Question: I have the following Settings fragment which looks like below:

I want to have the Preference categories displayed as separate card layouts like
the following picture: <URL>
Please ignore the inner pictures from the latest image, only the layout is important.
I have this xml file
'''
<?xml version="1.0" encoding="utf-8"?>
'''
'''
<PreferenceCategory
android:title="Wsdl">
<EditTextPreference
android:defaultValue="@string/ws_url_default"
android:dialogTitle="@string/services_summary_modify"
android:key="ws_url"
android:summary="@string/services_summary"
android:title="@string/services_url" />
<EditTextPreference
android:defaultValue="@string/recognition_url_default"
android:dialogTitle="@string/recognition_services_summary_modify"
android:key="recognition_ws_url"
android:summary="@string/recognition_services_summary"
android:title="@string/recognition_services_url" />
'''
'''
<PreferenceCategory
android:title="Xyzmo Significant settings">
<EditTextPreference
android:defaultValue="WorkstepController.Process.asmx"
android:enabled="true"
android:key="xyzmo_path"
android:selectable="true"
android:title="@string/path" />
<EditTextPreference
android:defaultValue="91.234.168.116"
android:enabled="true"
android:key="xyzmo_server"
android:selectable="true"
android:title="@string/server" />
<EditTextPreference
android:defaultValue="57003"
android:enabled="true"
android:key="xyzmo_port"
android:selectable="true"
android:title="@string/port" />
<EditTextPreference
android:defaultValue="http"
android:enabled="true"
android:key="xyzmo_protocol"
android:selectable="true"
android:title="@string/protocol" />
</PreferenceCategory>
<PreferenceCategory
android:title="Application's version">
<Preference
android:enabled="true"
android:key="version"
android:selectable="true"
android:summary="@string/version_description"
android:title="@string/version" />
'''
and this java code
'''
public class PrefsFragment extends PreferenceFragment implements OnSharedPreferenceChangeListener {
private static final Object KEY_PREF_SYNC = BeanConstants.WS_URL_PARAMETER;
private static final Object KEY_PREF_RECOG = BeanConstants.RECOGNITION_URL_PARAMETER;
private static final String KEY_VERSION = "version";
@Override
public void onResume() {
super.onResume();
getPreferenceScreen().getSharedPreferences()
.registerOnSharedPreferenceChangeListener(this);
}
@Override
public void onPause() {
super.onPause();
getPreferenceScreen().getSharedPreferences()
.unregisterOnSharedPreferenceChangeListener(this);
}
@Override
public void onCreate(Bundle savedInstanceState) {
super.onCreate(savedInstanceState);
// Load the preferences from an XML resource
addPreferencesFromResource(R.xml.preferences);
try {
PackageManager pm = getActivity().getPackageManager();
PackageInfo packageInfo = pm.getPackageInfo(getActivity().getPackageName(), 0);
findPreference(KEY_VERSION).setSummary(packageInfo.versionName);
} catch (NameNotFoundException e) {
LogS.e(e);
}
}
@Override
public void onSharedPreferenceChanged(SharedPreferences sharedPreferences, String key) {
if (key.equals(KEY_PREF_SYNC)) {
// Set summary to be the user-description for the selected value
BeanConstants.WS_URL = sharedPreferences.getString(key, BeanConstants.WS_URL);
if (BeanConstants.WS_URL != null && !BeanConstants.WS_URL.endsWith("/")) {
BeanConstants.WS_URL = BeanConstants.WS_URL + "/";
}
sharedPreferences.edit().putString(BeanConstants.WS_URL_PARAMETER, BeanConstants.WS_URL).commit();
Log.d(PrefsFragment.class.toString(), "Changing WS url to [" + BeanConstants.WS_URL + "]");
}
if (key.equals(KEY_PREF_RECOG)) {
// Set summary to be the user-description for the selected value
BeanConstants.RECOGNITION_WS_URL = sharedPreferences.getString(key, BeanConstants.RECOGNITION_WS_URL);
if (BeanConstants.RECOGNITION_WS_URL != null && !BeanConstants.RECOGNITION_WS_URL.endsWith("/")) {
BeanConstants.RECOGNITION_WS_URL = BeanConstants.RECOGNITION_WS_URL + "/";
}
sharedPreferences.edit().putString(BeanConstants.RECOGNITION_URL_PARAMETER, BeanConstants.RECOGNITION_WS_URL).commit();
Log.d(PrefsFragment.class.toString(), "Changing RECOGNITION WS url to [" + BeanConstants.RECOGNITION_WS_URL + "]");
}
if (key.equals(BeanConstants.XYZMO_PATH_PARAMETER)) {
// Set summary to be the user-description for the selected value
BeanConstants.XYZMO_PATH_VALUE = sharedPreferences.getString(key, BeanConstants.XYZMO_PATH_VALUE);
if (BeanConstants.XYZMO_PATH_VALUE != null) {
sharedPreferences.edit().putString(BeanConstants.XYZMO_PATH_PARAMETER, BeanConstants.XYZMO_PATH_VALUE).commit();
Log.d(PrefsFragment.class.toString(), "Changing " + BeanConstants.XYZMO_PATH_PARAMETER + " to [" + BeanConstants.XYZMO_PATH_VALUE + "]");
}
}
if (key.equals(BeanConstants.XYZMO_SERVER_PARAMETER)) {
// Set summary to be the user-description for the selected value
BeanConstants.XYZMO_SERVER_VALUE = sharedPreferences.getString(key, BeanConstants.XYZMO_SERVER_VALUE);
if (BeanConstants.XYZMO_SERVER_VALUE != null) {
sharedPreferences.edit().putString(BeanConstants.XYZMO_SERVER_PARAMETER, BeanConstants.XYZMO_SERVER_VALUE).commit();
Log.d(PrefsFragment.class.toString(), "Changing " + BeanConstants.XYZMO_SERVER_PARAMETER + " to [" + BeanConstants.XYZMO_SERVER_VALUE + "]");
}
}
if (key.equals(BeanConstants.XYZMO_PORT_PARAMETER)) {
// Set summary to be the user-description for the selected value
BeanConstants.XYZMO_PORT_VALUE = sharedPreferences.getString(key, BeanConstants.XYZMO_PORT_VALUE);
if (BeanConstants.XYZMO_PORT_VALUE != null) {
sharedPreferences.edit().putString(BeanConstants.XYZMO_PORT_PARAMETER, BeanConstants.XYZMO_PORT_VALUE).commit();
Log.d(PrefsFragment.class.toString(), "Changing " + BeanConstants.XYZMO_PORT_PARAMETER + " to [" + BeanConstants.XYZMO_PORT_VALUE + "]");
}
}
if (key.equals(BeanConstants.XYZMO_PROTOCOL_PARAMETER)) {
// Set summary to be the user-description for the selected value
BeanConstants.XYZMO_PROTOCOL_VALUE = sharedPreferences.getString(key, BeanConstants.XYZMO_PROTOCOL_VALUE);
if (BeanConstants.XYZMO_PROTOCOL_VALUE != null) {
sharedPreferences.edit().putString(BeanConstants.XYZMO_PROTOCOL_PARAMETER, BeanConstants.XYZMO_PROTOCOL_VALUE).commit();
Log.d(PrefsFragment.class.toString(), "Changing " + BeanConstants.XYZMO_PROTOCOL_PARAMETER + " to [" + BeanConstants.XYZMO_PROTOCOL_VALUE + "]");
}
}
}
}
'''
I need to know how I can update the code in the xml file or in java file to have the SettingsFragment displayed like second picture
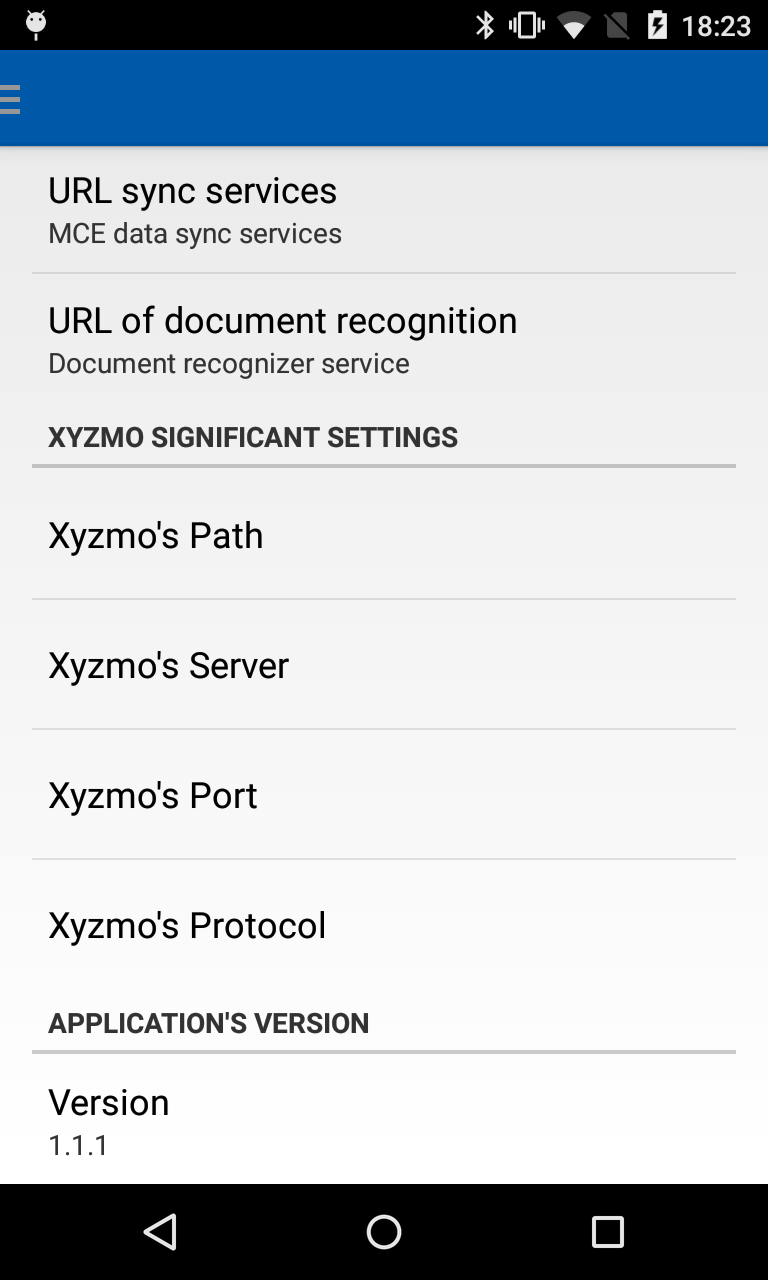
Answer: You can override onCreateView and use your own custom view. I don't think you have much control over the preferences layout.